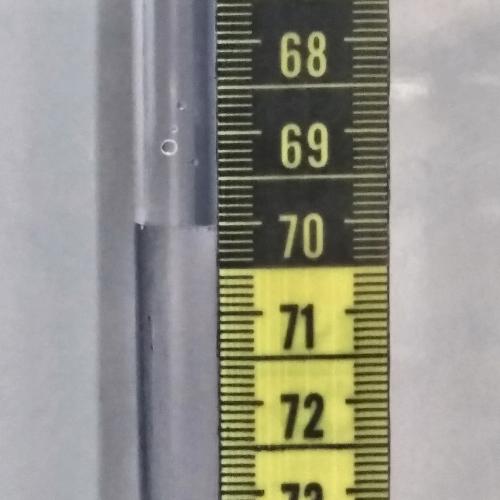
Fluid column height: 70.0 cm